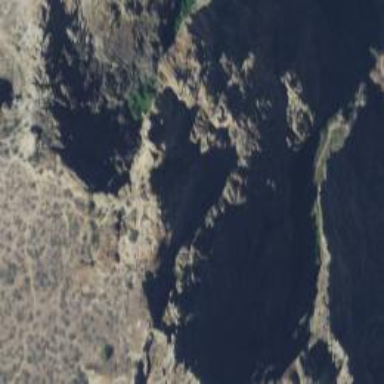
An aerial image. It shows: Natural cliff.